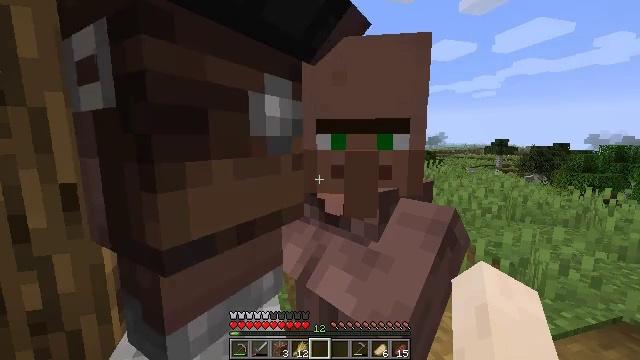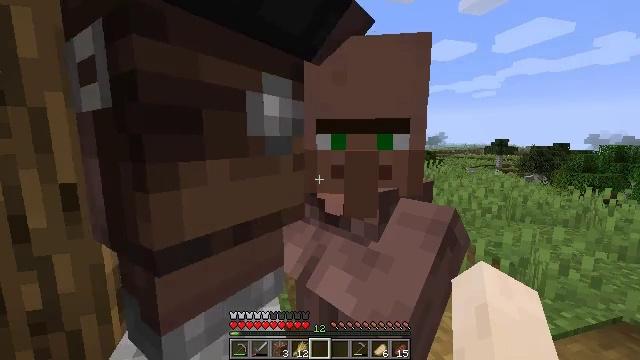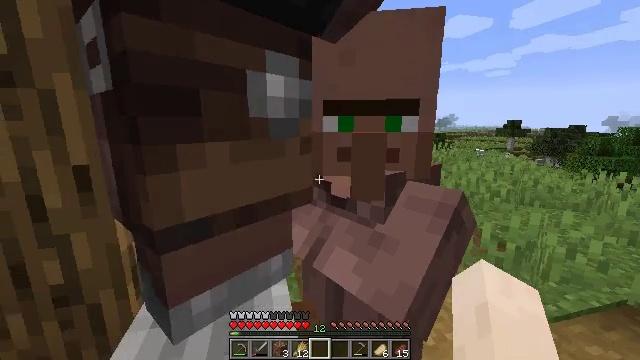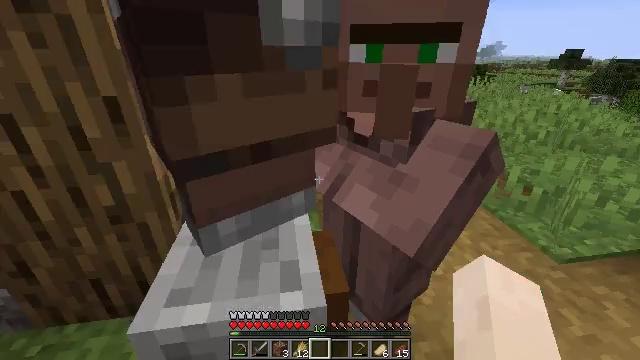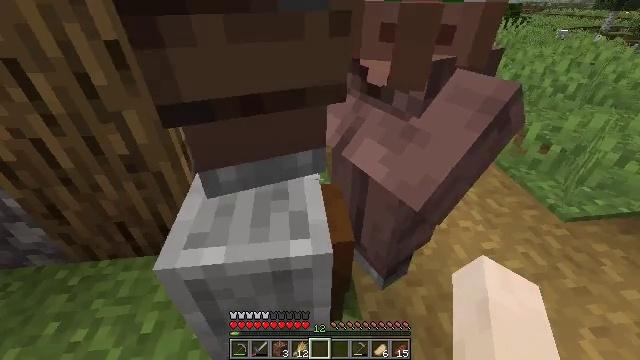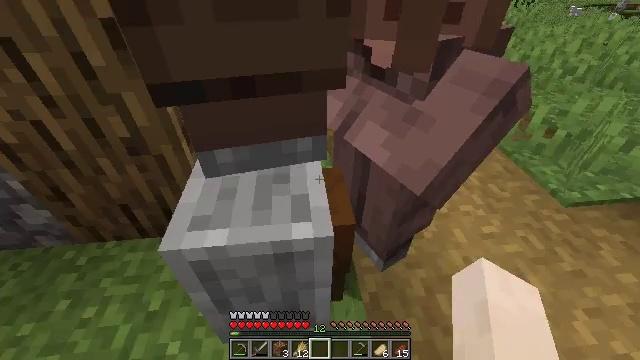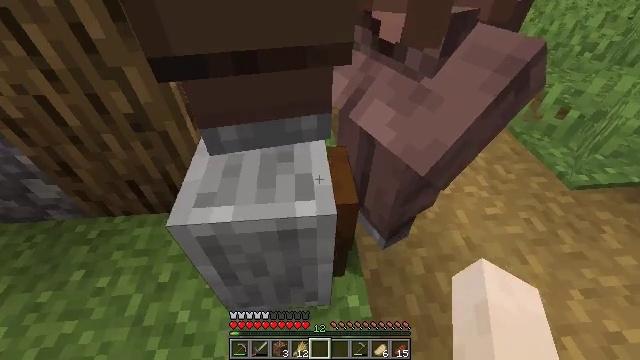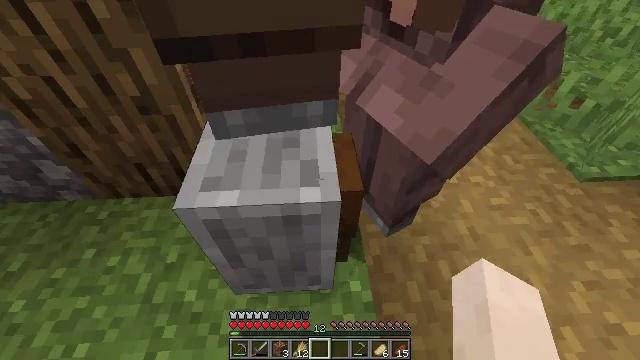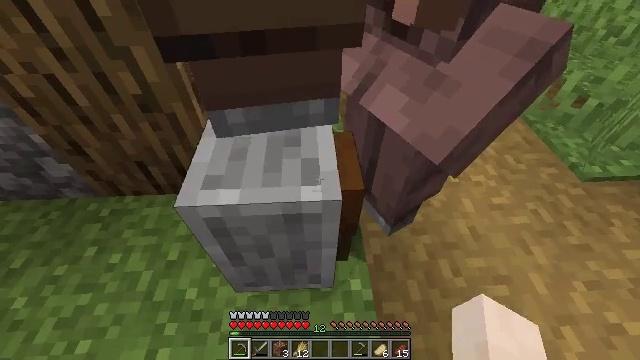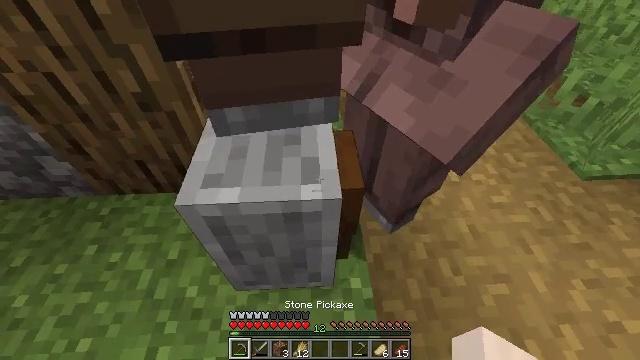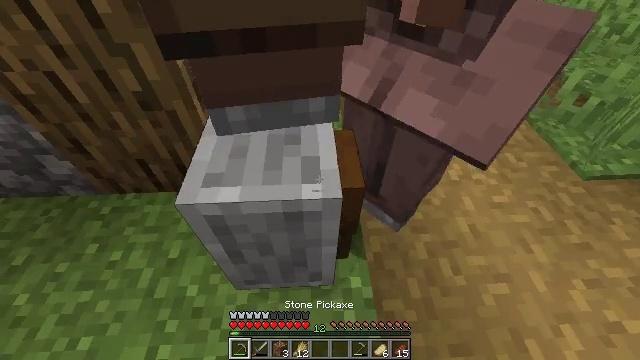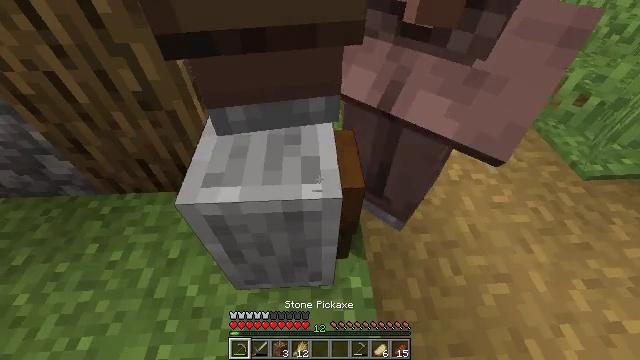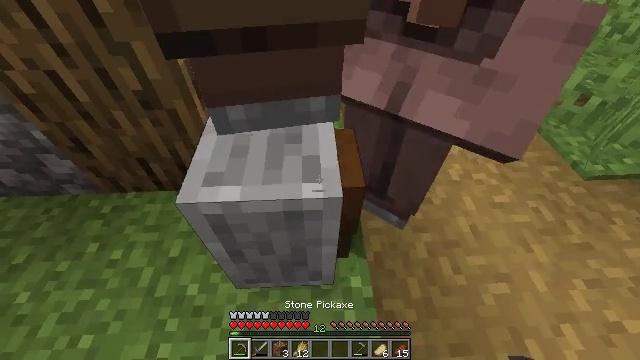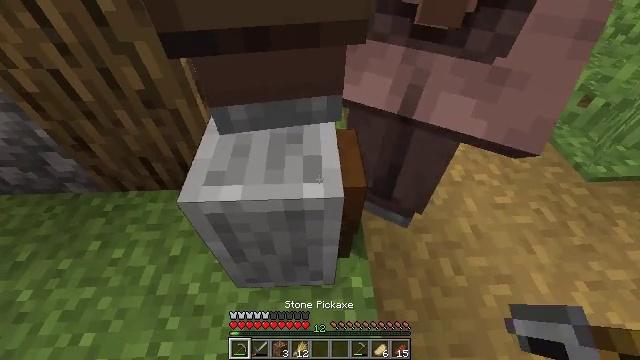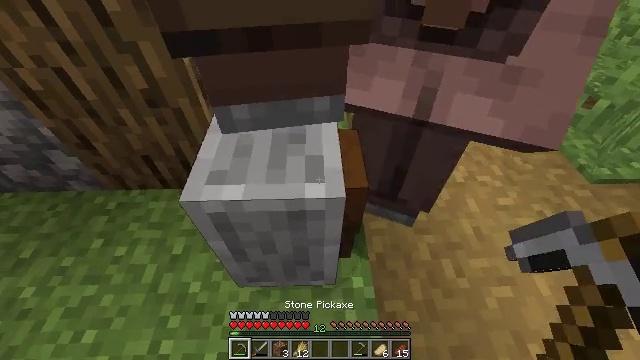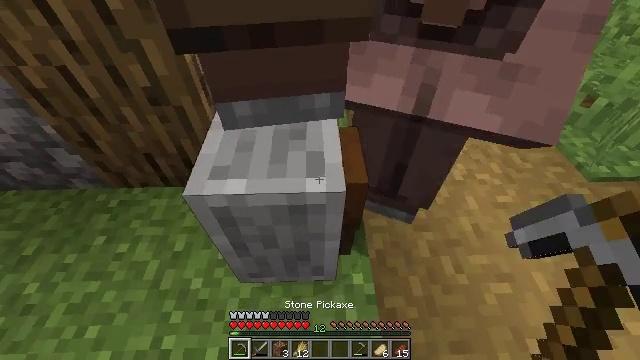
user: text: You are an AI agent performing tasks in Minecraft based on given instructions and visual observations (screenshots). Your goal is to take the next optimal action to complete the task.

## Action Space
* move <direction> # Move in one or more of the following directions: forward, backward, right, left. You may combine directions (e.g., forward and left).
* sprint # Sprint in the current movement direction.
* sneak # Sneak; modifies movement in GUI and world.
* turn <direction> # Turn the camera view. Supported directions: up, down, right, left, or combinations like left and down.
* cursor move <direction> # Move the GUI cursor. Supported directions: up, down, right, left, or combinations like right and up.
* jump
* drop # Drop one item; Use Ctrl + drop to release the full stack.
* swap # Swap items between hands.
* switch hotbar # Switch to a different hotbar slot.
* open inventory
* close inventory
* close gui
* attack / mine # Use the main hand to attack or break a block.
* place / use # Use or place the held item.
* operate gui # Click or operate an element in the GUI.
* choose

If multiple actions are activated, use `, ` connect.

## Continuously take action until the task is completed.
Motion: motion action
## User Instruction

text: Gather the grindstone to use later.
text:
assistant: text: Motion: no_op
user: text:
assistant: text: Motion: turn left and down
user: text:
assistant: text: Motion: turn left and down
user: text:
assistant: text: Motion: turn left and down
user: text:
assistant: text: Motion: turn down
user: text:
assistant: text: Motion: turn left and down
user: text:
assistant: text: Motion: turn left and down
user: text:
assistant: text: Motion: switch to hotbar 1
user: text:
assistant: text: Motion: switch to hotbar 1
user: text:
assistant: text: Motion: switch to hotbar 1
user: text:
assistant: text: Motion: no_op
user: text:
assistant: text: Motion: no_op
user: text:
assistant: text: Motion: no_op
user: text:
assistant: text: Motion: no_op
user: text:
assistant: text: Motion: move back
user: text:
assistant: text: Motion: move back
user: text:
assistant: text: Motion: move back, turn left
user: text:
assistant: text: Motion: turn left and up
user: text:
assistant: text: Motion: turn left
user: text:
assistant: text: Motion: no_op
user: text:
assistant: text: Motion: no_op
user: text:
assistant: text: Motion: no_op
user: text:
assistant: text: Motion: no_op
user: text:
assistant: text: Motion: no_op
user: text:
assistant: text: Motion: move back
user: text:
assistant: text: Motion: move back
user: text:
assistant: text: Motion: move back, turn up, attack / mine
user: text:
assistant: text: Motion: turn up, attack / mine
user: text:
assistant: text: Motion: turn up, attack / mine
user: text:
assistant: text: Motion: turn up, attack / mine